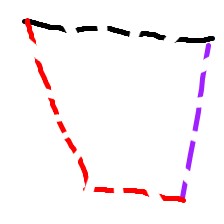
Shape: trapezoid